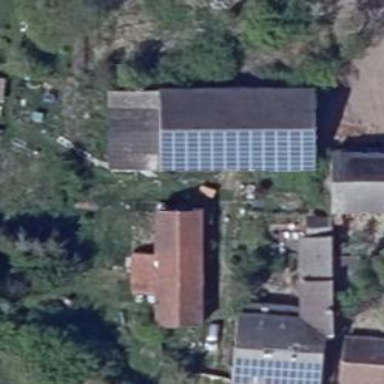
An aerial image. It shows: Small solar photovoltaic panel used as generator to produce electricity.